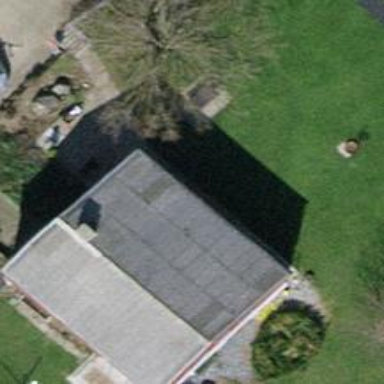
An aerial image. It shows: Simple and straightforward house.